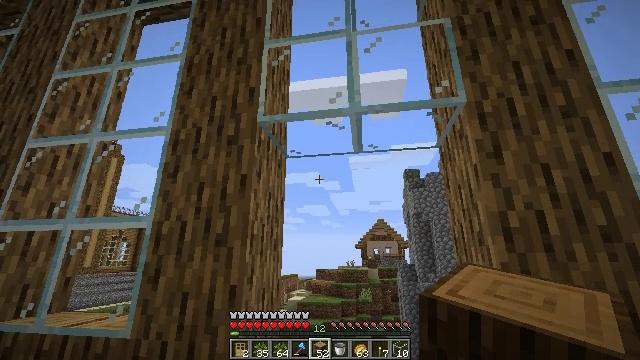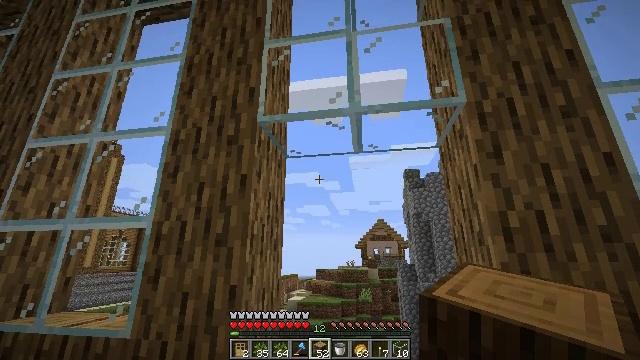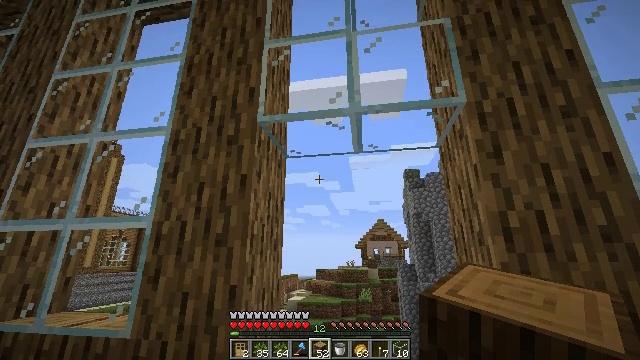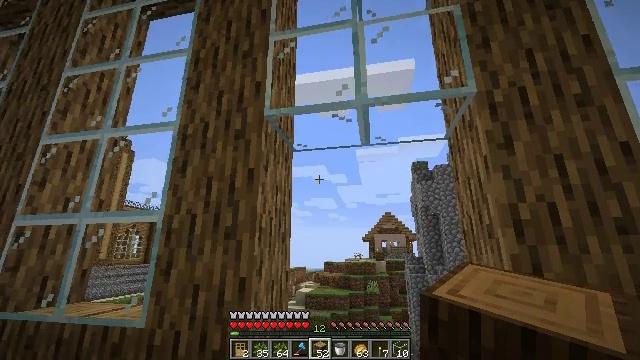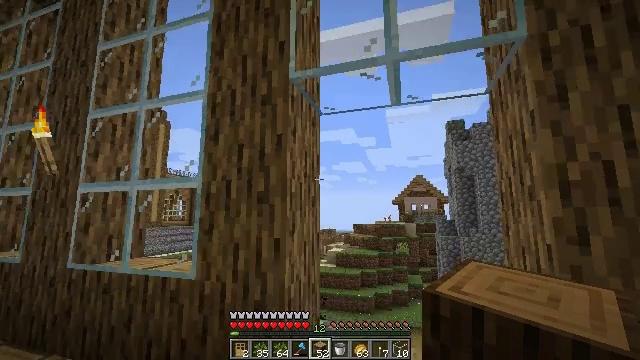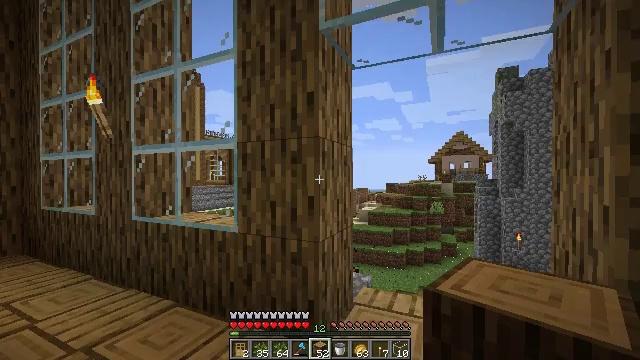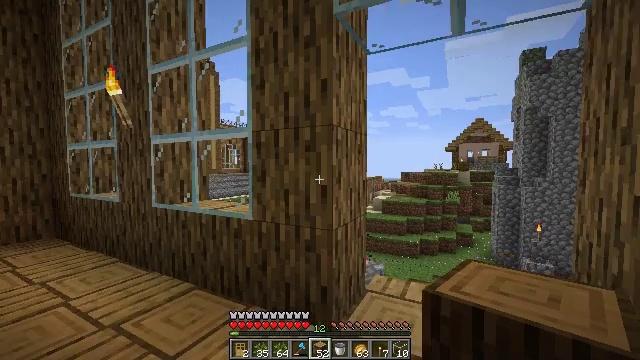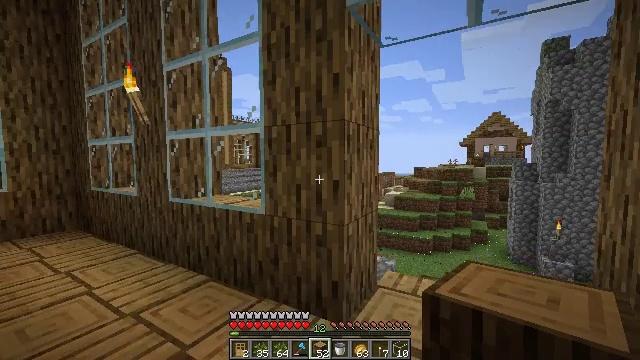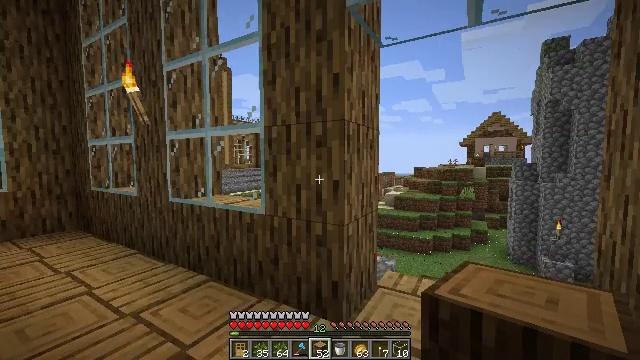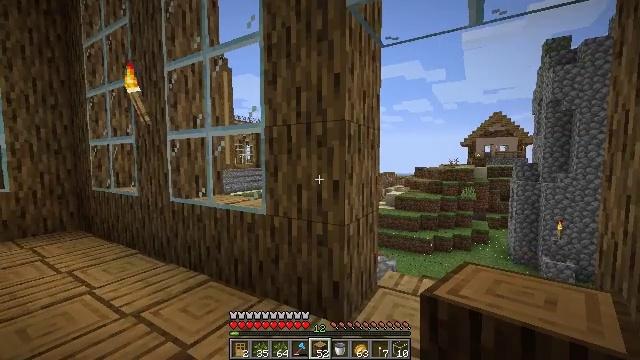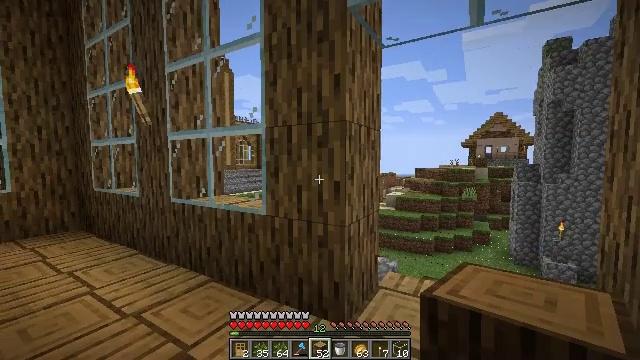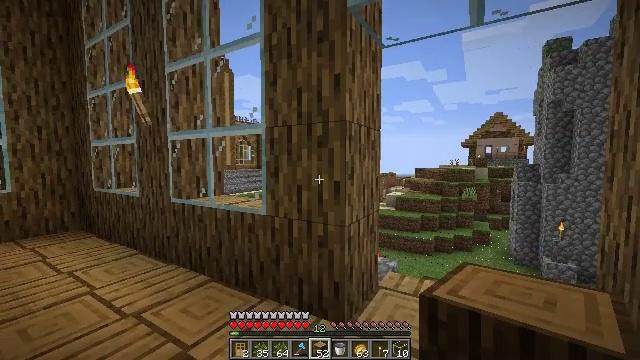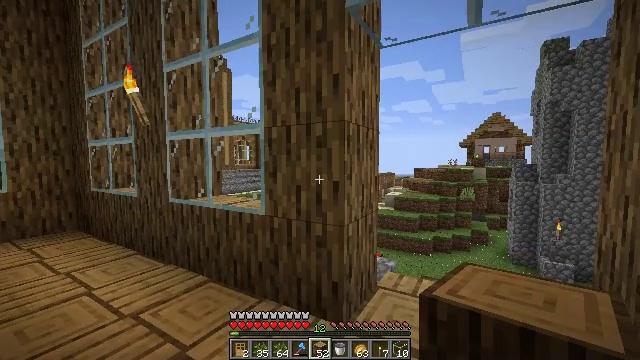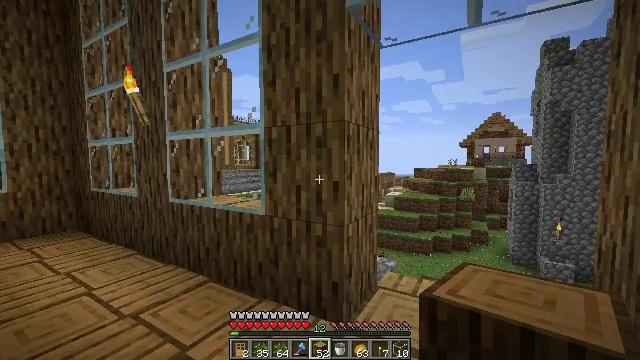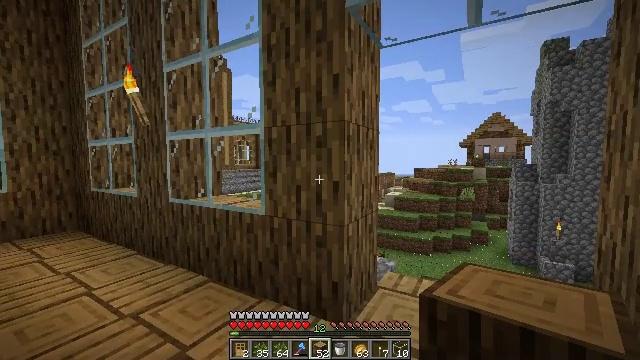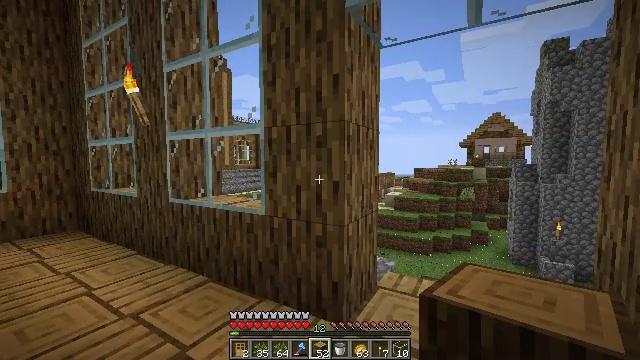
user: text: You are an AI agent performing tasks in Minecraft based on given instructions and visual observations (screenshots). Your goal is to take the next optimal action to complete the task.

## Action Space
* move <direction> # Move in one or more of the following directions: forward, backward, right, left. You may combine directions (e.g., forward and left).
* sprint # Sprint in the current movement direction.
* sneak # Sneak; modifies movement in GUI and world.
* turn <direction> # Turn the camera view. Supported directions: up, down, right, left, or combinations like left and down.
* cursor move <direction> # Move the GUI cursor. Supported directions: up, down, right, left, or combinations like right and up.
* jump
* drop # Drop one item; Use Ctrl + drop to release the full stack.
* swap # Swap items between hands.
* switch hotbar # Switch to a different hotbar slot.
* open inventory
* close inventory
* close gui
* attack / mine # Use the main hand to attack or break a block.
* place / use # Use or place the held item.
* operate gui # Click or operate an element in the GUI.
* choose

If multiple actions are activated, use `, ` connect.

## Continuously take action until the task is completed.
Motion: motion action
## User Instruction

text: Take logs to craft oak wood.
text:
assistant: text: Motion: no_op
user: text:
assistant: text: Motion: no_op
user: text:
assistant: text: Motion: turn left and down
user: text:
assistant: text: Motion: turn left and down
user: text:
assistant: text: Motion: turn left and down
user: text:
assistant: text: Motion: turn left and down
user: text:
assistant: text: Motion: turn left and down
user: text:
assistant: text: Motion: no_op
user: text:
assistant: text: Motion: no_op
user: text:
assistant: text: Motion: no_op
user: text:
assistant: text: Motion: no_op
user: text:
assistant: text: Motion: no_op
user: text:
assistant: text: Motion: no_op
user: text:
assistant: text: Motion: no_op
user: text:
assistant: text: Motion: no_op
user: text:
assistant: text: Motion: no_op
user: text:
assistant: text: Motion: no_op
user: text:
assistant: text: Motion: open inventory
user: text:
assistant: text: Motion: open inventory
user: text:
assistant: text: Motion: open inventory
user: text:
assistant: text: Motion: no_op
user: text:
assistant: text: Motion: no_op
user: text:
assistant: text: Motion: no_op
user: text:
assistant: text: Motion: cursor move right and down
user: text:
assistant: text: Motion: cursor move right and down
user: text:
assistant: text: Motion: cursor move right
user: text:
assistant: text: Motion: no_op
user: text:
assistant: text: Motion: no_op
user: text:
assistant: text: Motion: no_op
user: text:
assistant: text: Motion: no_op